Current action and preconditions to check: trajectory_clear

Your task: For each precondition in the list above, predict whether it will hold at this action.

Consider the current scene as observed from the mobile robot's camera, and analyze the predicted future states of all dynamic agents (e.g., people, animals, vehicles, or any moving entities) within the NEXT SECOND.

IMPORTANT: Only answer "very likely" if you are absolutely certain—based on strong, clear evidence—that a dynamic agent will violate the precondition in the predicted future state. Do NOT answer "very likely" for unlikely, ambiguous, or low-probability risks.

Ask yourself for each precondition: Is there a high probability, with clear and convincing evidence, that the predicted future states of any dynamic agent will interfere with the predicted future state of the currently executing action within the NEXT SECOND, causing that precondition to fail?

Assess the risk level based on these predictions. Use "likely" or "very likely" if motions create a clear risk of interference.

Use "neutral" or "improbable" if agents are nearby but their predicted paths are clearly diverging or non-conflicting.

Failure Risk Categories: "very improbable", "improbable", "neutral", "likely", "very likely"

Answer Format: Output ONLY the probability_of_failure value from these categories: "very improbable", "improbable", "neutral", "likely", "very likely"

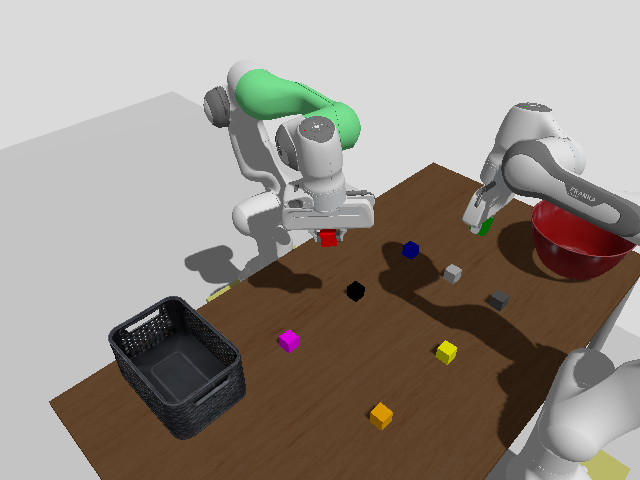

Answer: very improbable